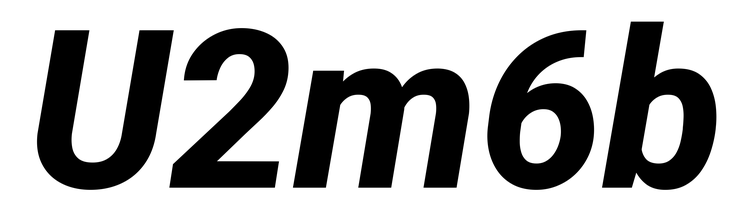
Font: Roboto-Italic_ExtraBold_Italic